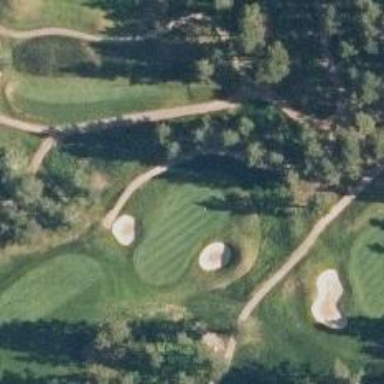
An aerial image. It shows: Path for both road and golf.